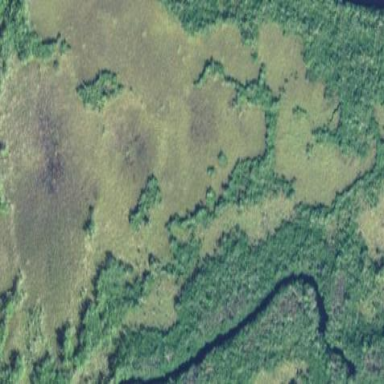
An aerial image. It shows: Beautiful wet meadow natural wetland.